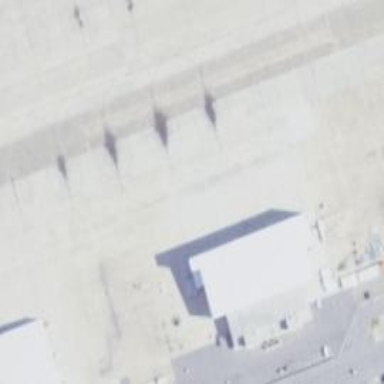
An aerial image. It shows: Image of taxiway at airport.